Question: I have a plot in Matlab as following, I want to add some parameters to the figure like the figure which I have added. Could you help me with how to solve that? Thank you so much.
'''
delta = 0.5;
I1=2;
I2 =4;
T = 5;
tau = 0.5;
b = 8;
a = 6;
c = 8;
d = 4;
t = [0:0.001:5];
y =(a-b*exp(-tau*t)).*(t>=0 & t<delta*T )+(-d+c*exp(-tau*(t-delta*T))).*(t>=delta*T & t<=T);
plot(t,y , 'b', 'LineWidth',1.8)
hold on
x = [0:0.01:12];
max = 4*ones(1,1201);
min = -2*ones(1,1201);
z = 0*ones(1,1201);
plot(x,max , '--g', 'LineWidth',1)
hold on
plot(x,min , '--g', 'LineWidth',1)
plot(2,min , '--g', 'LineWidth',1)
plot(x,z , 'k', 'LineWidth',1.7)
axis([0 6 -4 6])
'''

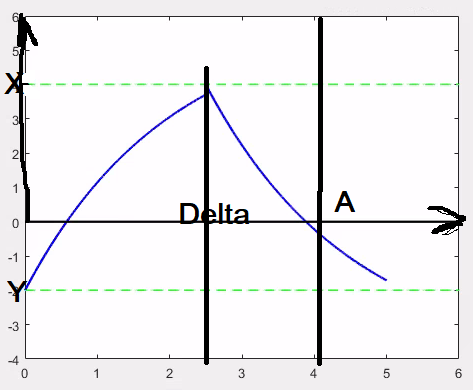
Answer: I think this code might generate something close for what you are looking. It is important to say that the arrows for x and y can be added using the same "annotation command".
'''
delta = 0.5;
I1=2;
I2 =4;
T = 5;
tau = 0.5;
b = 8;
a = 6;
c = 8;
d = 4;
t = [0:0.001:5];
y =(a-b*exp(-tau*t)).*(t>=0 & t<delta*T )+(-d+c*exp(-tau*(t-delta*T))).*(t>=delta*T & t<=T);
plot(t,y , 'b', 'LineWidth',1.8,'DisplayName',"Data")
% Change the y limits
ylim([-4 6])
hold on
% %% Set the horizontal lines and its name in the y axis
% MAX LINE - Create a yline Cte along the plot
hLine = yline(4);
hLine.LineWidth = 1;
hLine.Color = "g";
hLine.LineStyle = "--";
hLine.DisplayName = "Max Line";
% MIN LINE - Create a yline Cte along the plot
hLine = yline(-2);
hLine.LineWidth = 1;
hLine.Color = "g";
hLine.LineStyle = "--";
hLine.DisplayName = "Min Line";
% Zero LINE - Create a yline Cte along the plot
hLine = yline(0);
hLine.LineWidth = 1.7;
hLine.Color = "k";
hLine.LineStyle = "-";
% Change the "name" in the y axis
hAxis = gca;
% Get index
% - when y is equal to "Max" in this case 4
% - when y is equal to "MIN" in this case -2
idx = hAxis.YTick == 4;
hAxis.YTickLabel{idx} = 'X';
idx = hAxis.YTick == -2;
hAxis.YTickLabel{idx} = 'Y';
% %% Set the vertical lines and its name in the x axis
% Delta LINE - Create a xline Cte along the plot
hLine = xline(2.5);
hLine.LineWidth = 1;
hLine.Color = "k";
hLine.LineStyle = "-";
% MIN LINE - Create a yline Cte along the plot
hLine = xline(4);
hLine.LineWidth = 1;
hLine.Color = "k";
hLine.LineStyle = "-";
% Add the notes
annotation('textbox',[.55 .2 .3 .3],"String","Delta",...
'FitBoxToText','on','LineStyle','none')
annotation('textbox',[0.8 0.2 .3 .3],"String","A",...
'FitBoxToText','on','LineStyle','none')
'''
The previous code will generate the next figure.
<URL>